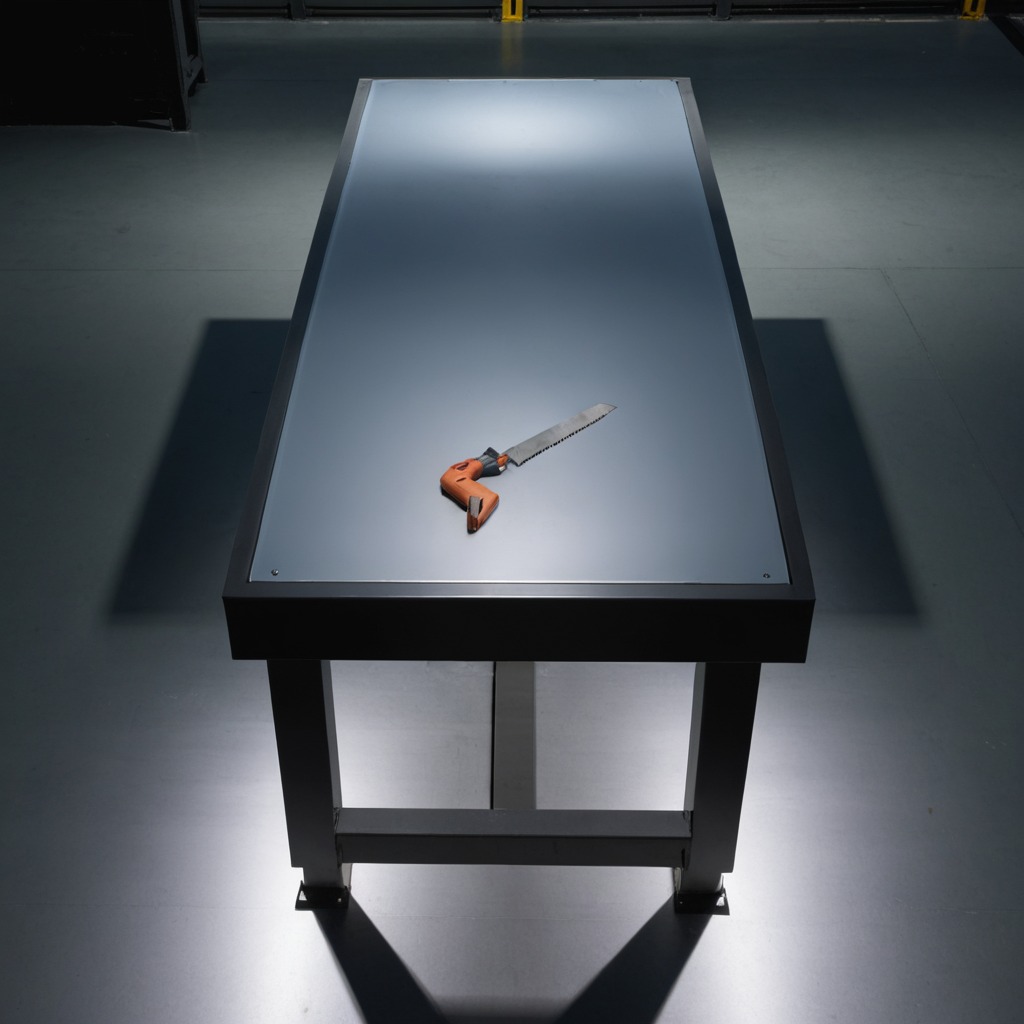
A metal saw is lying on a clean empty table in a basement in the evening.